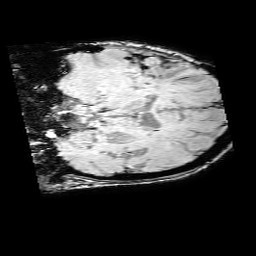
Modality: SWI
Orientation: coronal
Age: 35
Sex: male
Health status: ill
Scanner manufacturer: philips
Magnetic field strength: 3 T
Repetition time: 0.031 s